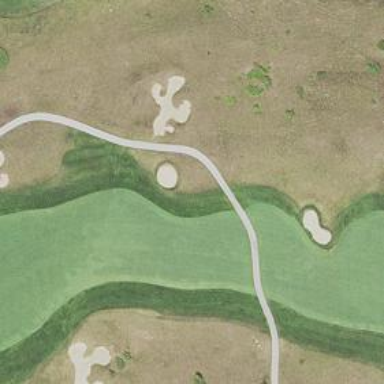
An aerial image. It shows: Path designed for golf carts.